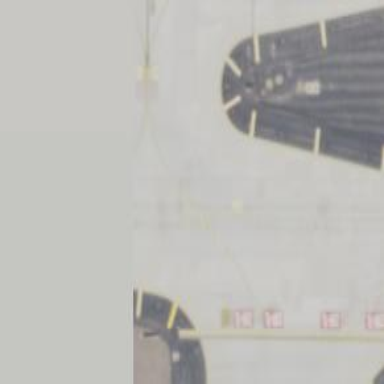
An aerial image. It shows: View of taxiway at the airport.